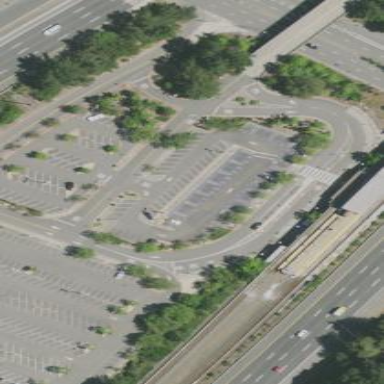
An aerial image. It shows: Parking lot with subway park-and-ride facility.